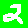
Digit: 2